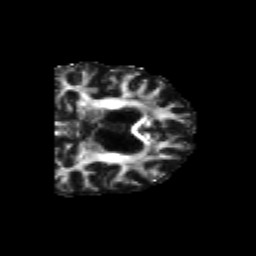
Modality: FA
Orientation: coronal
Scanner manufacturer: siemens
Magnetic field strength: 3 T
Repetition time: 6.8 s
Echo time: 0.093 s